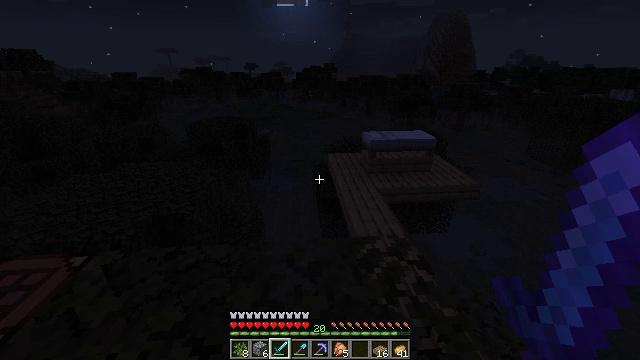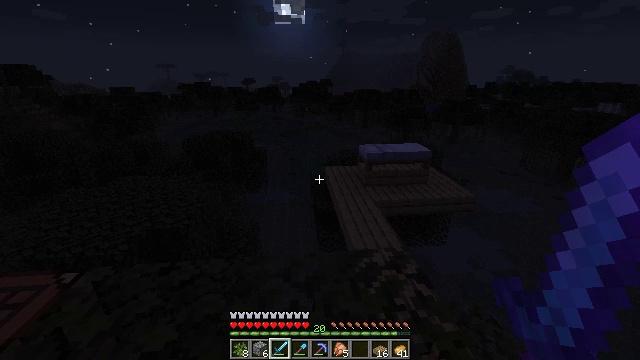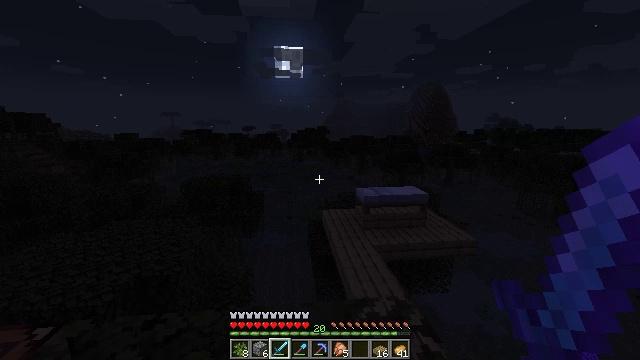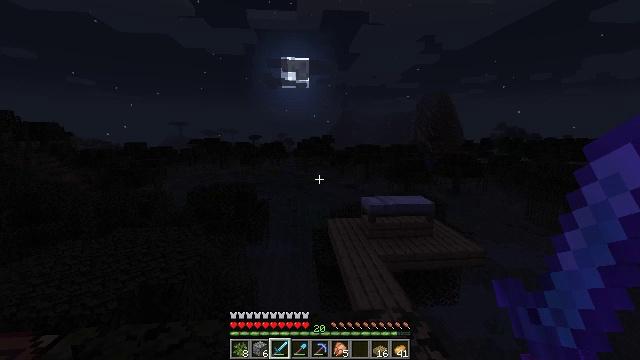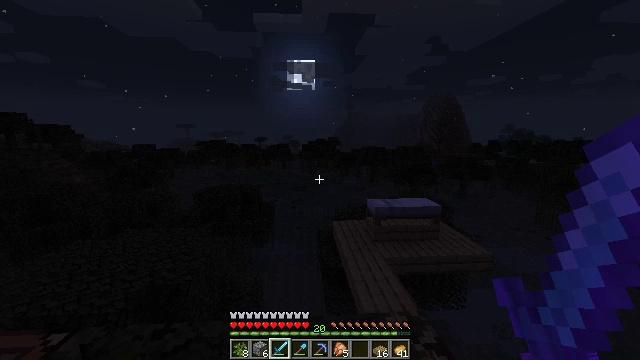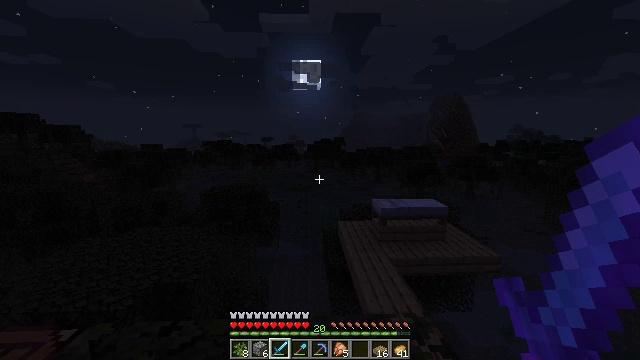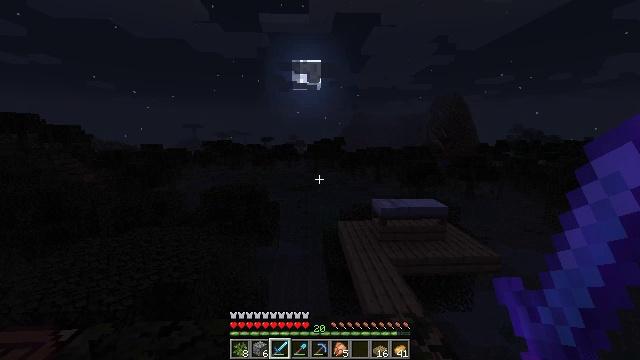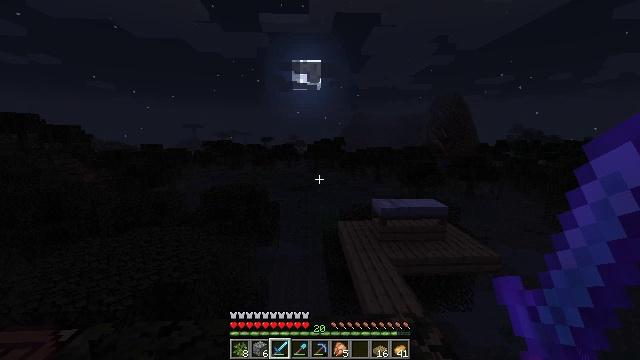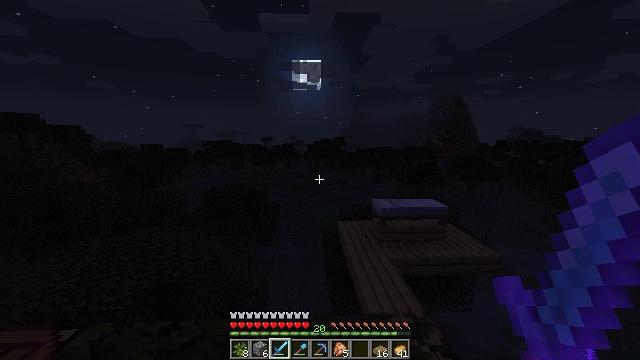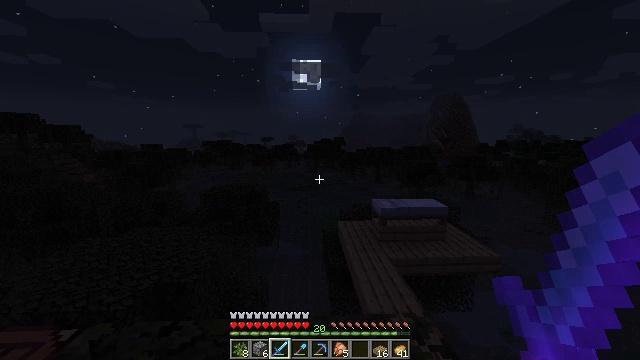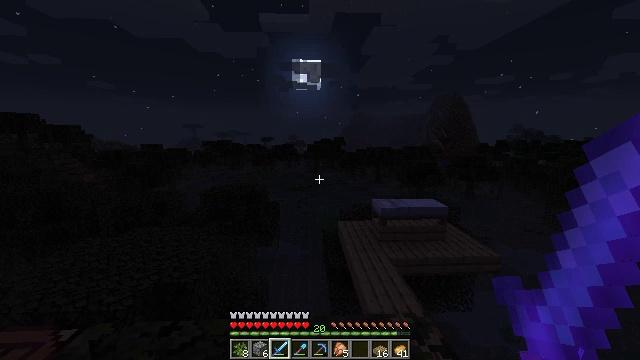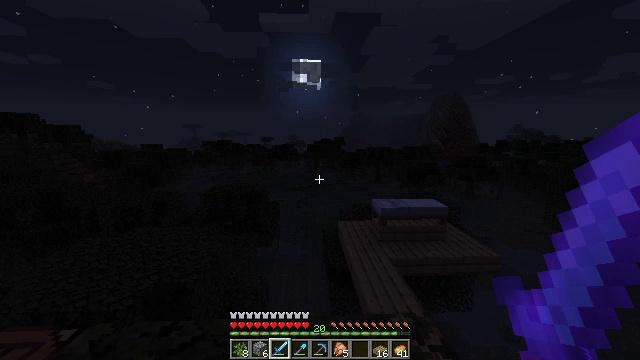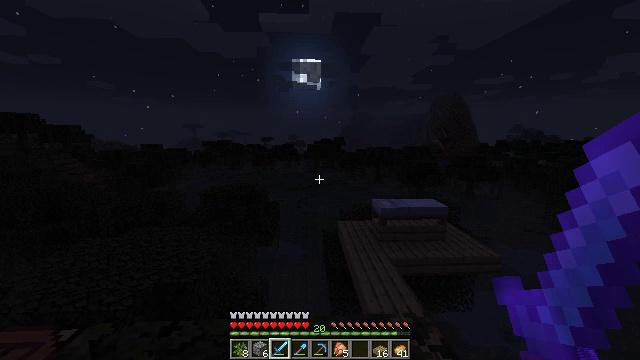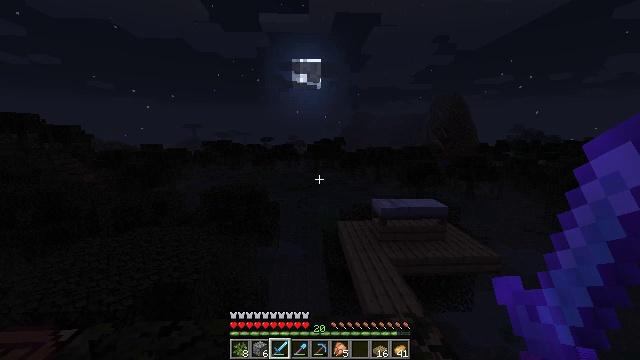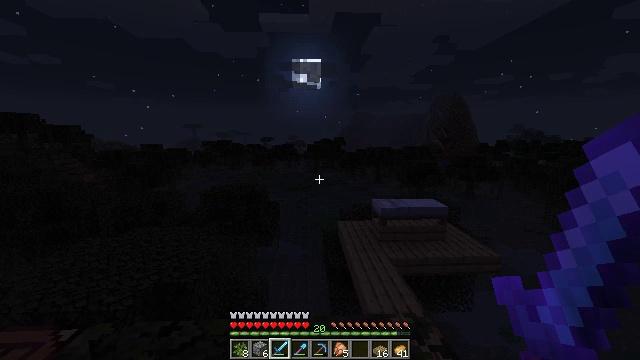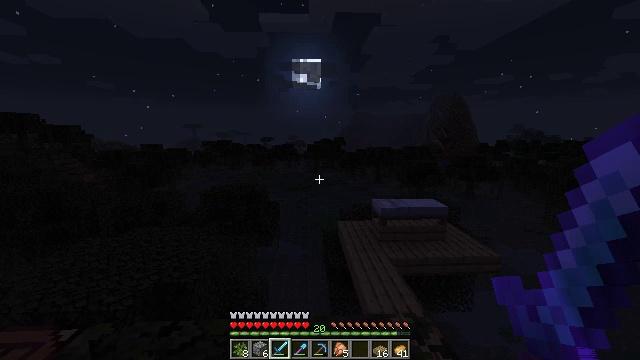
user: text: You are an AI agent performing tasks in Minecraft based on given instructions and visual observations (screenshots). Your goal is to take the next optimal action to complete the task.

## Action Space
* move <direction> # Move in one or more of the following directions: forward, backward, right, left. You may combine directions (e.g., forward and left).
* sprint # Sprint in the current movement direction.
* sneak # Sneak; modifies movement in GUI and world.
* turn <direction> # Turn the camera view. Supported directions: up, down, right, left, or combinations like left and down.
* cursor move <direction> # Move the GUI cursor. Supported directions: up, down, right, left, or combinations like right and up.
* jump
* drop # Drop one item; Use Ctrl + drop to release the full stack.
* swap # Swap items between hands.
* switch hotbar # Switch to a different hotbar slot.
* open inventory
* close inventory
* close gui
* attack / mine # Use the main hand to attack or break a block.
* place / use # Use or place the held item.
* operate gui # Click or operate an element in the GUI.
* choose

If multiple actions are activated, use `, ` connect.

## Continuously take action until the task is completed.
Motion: motion action
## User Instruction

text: Break oak leaves from the trees.
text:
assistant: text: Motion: turn up
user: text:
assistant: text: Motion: turn up
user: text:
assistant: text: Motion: turn left and up
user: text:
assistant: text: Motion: turn left
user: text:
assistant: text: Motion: turn left
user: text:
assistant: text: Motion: no_op
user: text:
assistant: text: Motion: no_op
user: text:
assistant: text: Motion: no_op
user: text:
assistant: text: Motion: no_op
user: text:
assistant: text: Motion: no_op
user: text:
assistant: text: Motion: no_op
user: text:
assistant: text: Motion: no_op
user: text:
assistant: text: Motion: no_op
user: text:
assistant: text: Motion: no_op
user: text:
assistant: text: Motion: no_op
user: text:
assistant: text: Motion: no_op
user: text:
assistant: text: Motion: no_op
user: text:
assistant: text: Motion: no_op
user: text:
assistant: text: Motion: no_op
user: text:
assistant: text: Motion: no_op
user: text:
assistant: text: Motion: no_op
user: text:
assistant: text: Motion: no_op
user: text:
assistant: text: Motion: no_op
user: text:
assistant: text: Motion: no_op
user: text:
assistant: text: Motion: no_op
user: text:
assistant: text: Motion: no_op
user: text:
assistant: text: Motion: no_op
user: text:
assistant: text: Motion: no_op
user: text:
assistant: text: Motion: no_op
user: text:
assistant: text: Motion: no_op